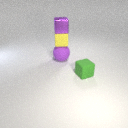
small yellow rubber cube above large purple rubber sphere